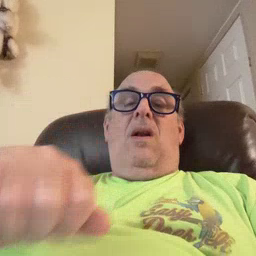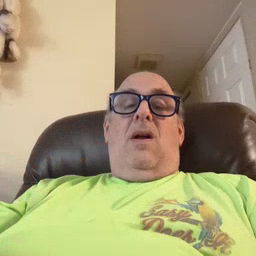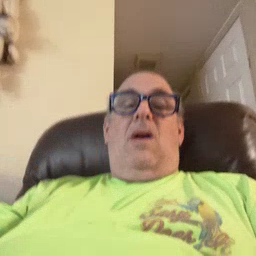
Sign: can